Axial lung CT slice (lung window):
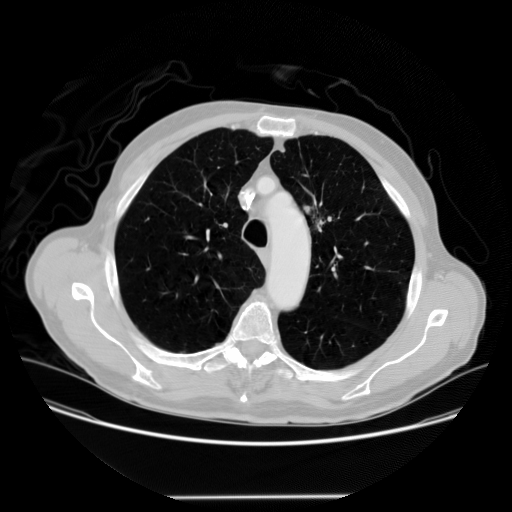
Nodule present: yes
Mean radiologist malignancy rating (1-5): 4.25